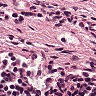
Metastatic tissue present: no